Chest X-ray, PA view. Patient: 24 years old, sex M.
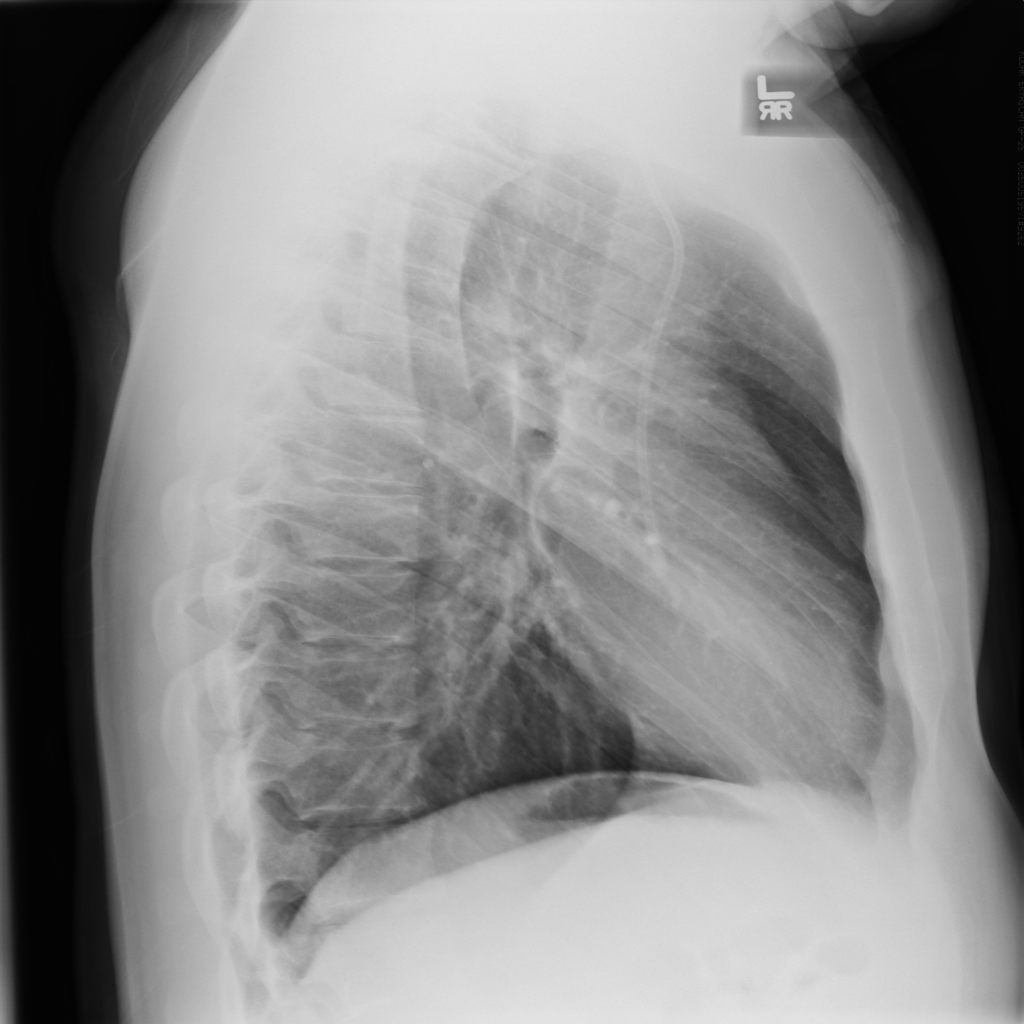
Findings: Nodule